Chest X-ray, PA view. Patient: 59 years old, sex F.
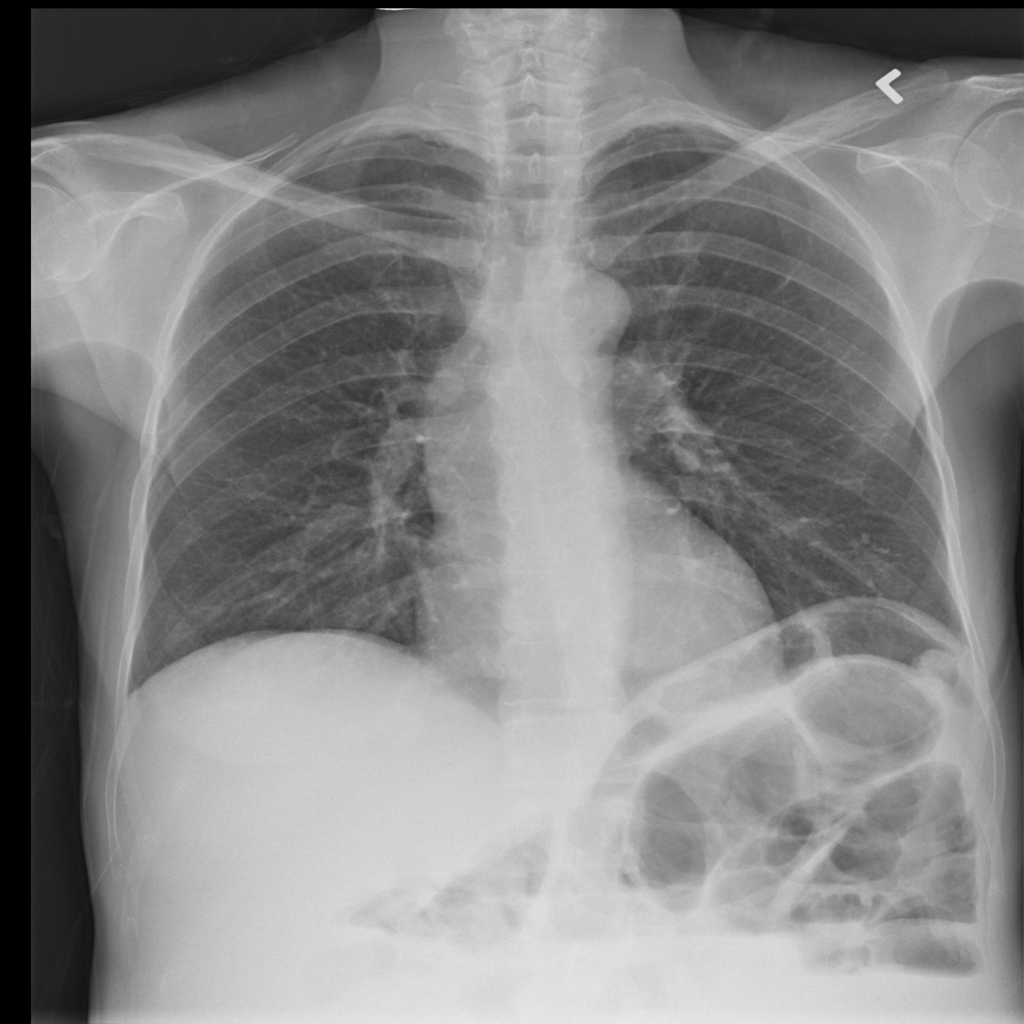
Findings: Nodule